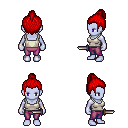
a pixel art fantasy rpg character, female body template, dark elf, purple skin, white pirate shirt, magenta pants, red short topknot hairstyle, dagger, four views (front, back, left, right), 2x2 character sprite sheet, small pixel art, hard edges, no anti-aliasing